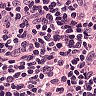
Metastatic tissue present: no